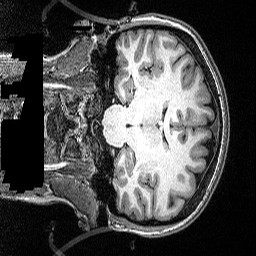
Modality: T1w
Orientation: coronal
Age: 25
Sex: female
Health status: healthy
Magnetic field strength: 3 T
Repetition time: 2.53 s
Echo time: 0.00331 s